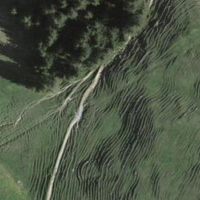
EUNIS habitat code: 25
Species observed at this site:
Orchis mascula
Saxifraga aizoides